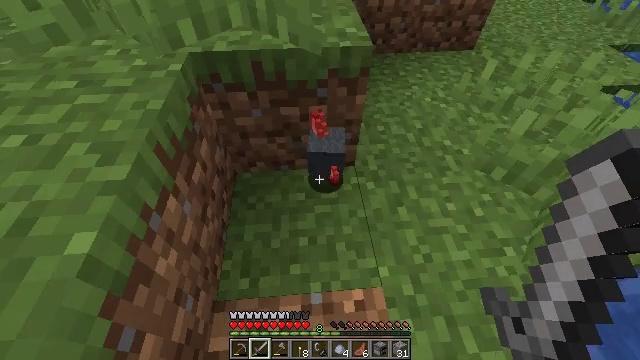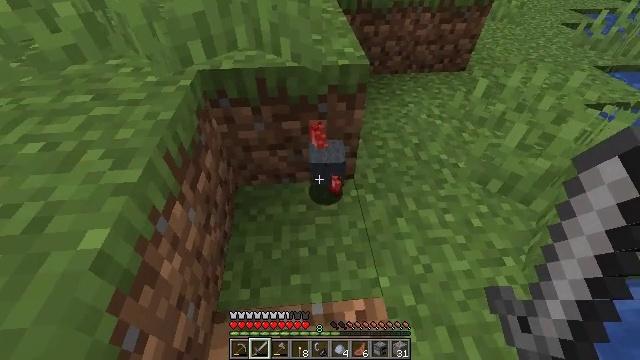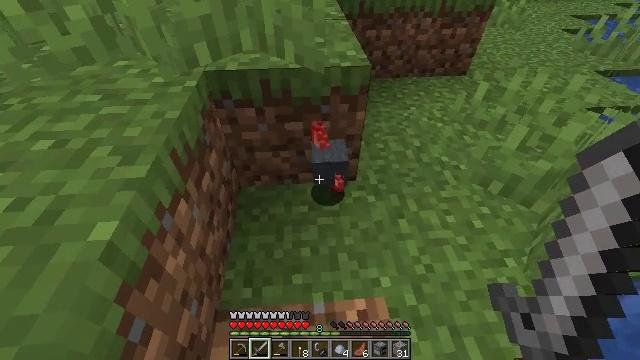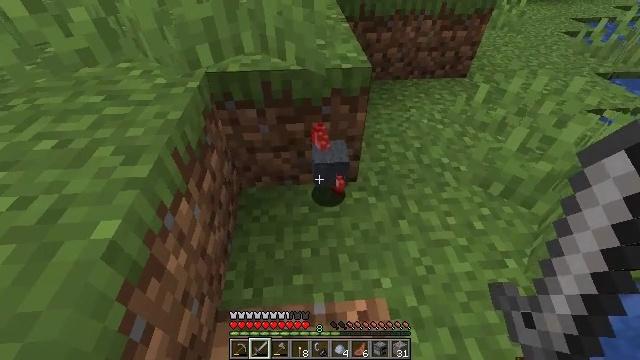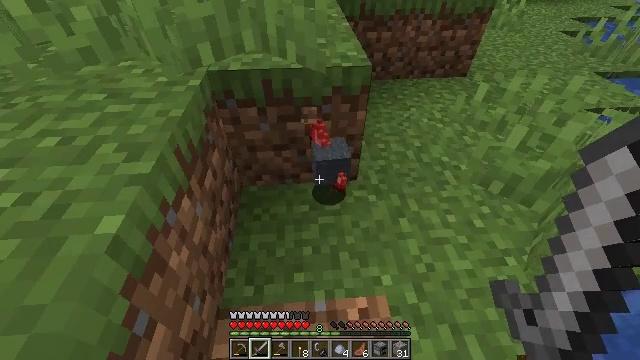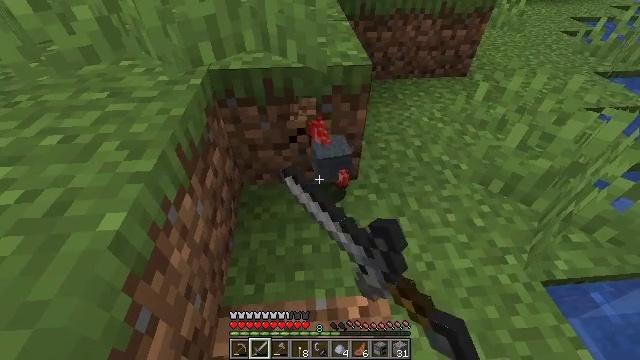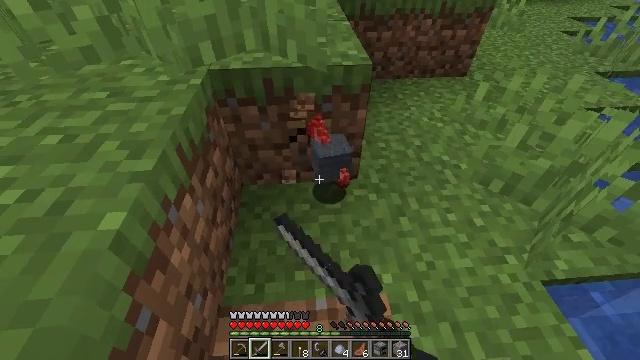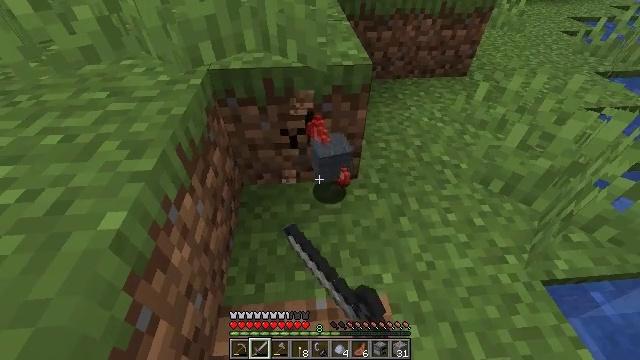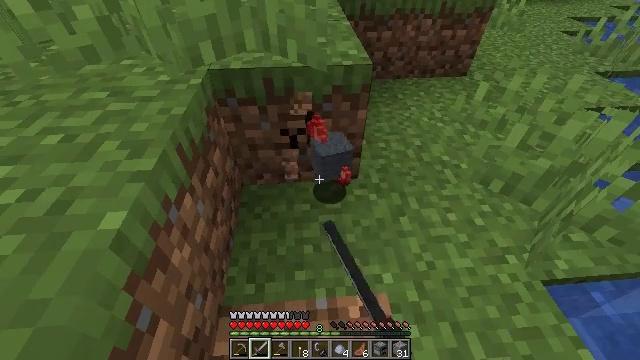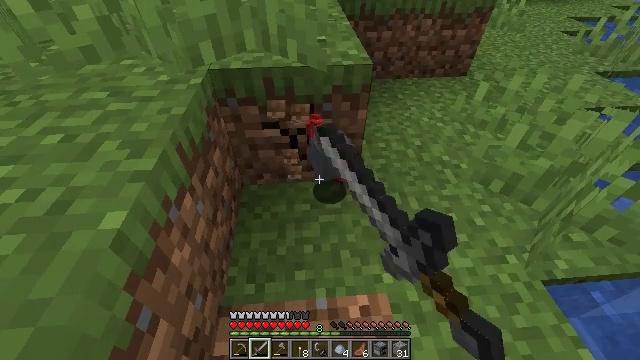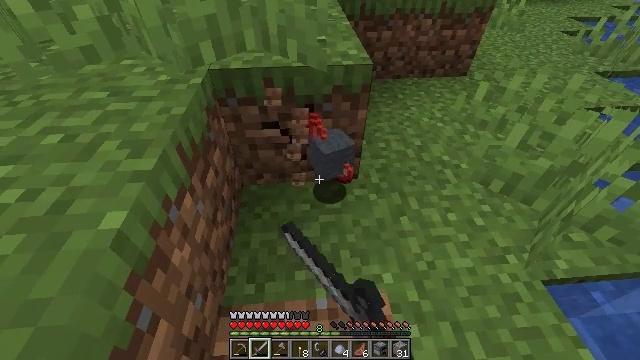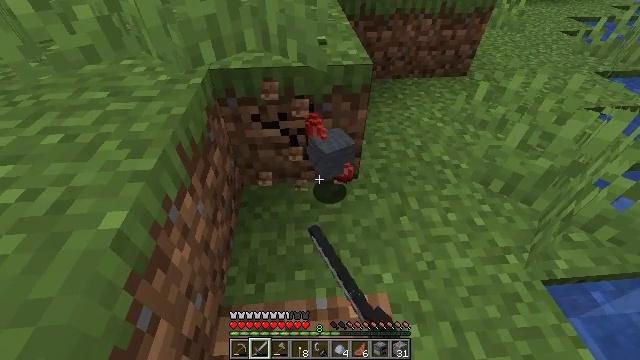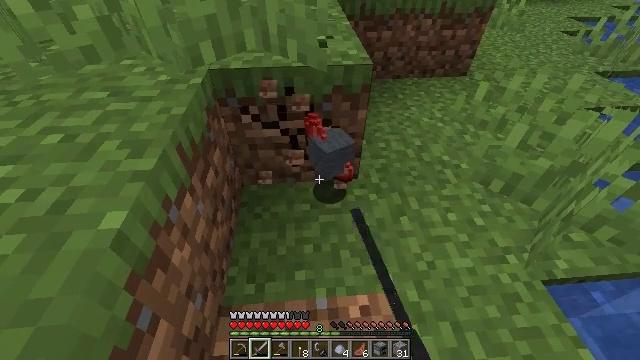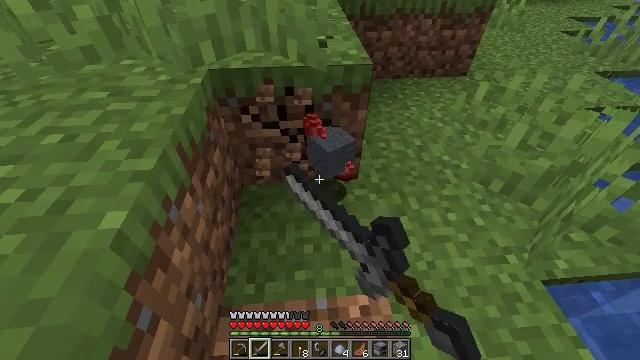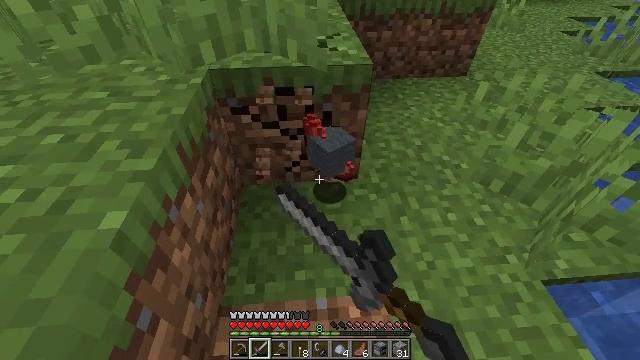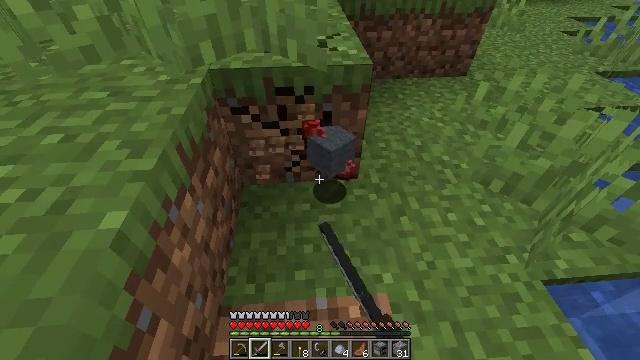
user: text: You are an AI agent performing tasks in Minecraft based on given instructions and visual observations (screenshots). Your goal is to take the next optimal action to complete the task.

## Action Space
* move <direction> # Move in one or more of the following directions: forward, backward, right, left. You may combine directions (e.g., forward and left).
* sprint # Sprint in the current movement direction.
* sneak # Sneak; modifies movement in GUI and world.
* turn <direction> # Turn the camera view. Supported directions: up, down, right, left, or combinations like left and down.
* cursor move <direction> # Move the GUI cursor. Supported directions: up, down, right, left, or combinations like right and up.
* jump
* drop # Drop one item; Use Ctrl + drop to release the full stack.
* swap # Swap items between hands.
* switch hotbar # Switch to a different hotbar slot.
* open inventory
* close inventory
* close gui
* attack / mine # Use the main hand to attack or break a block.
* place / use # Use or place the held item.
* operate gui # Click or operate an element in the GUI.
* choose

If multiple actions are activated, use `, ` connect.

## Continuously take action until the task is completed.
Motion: motion action
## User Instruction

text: Collect the grass block using a shovel.
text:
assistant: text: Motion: turn up
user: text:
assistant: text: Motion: no_op
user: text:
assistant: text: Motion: no_op
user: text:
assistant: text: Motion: attack / mine
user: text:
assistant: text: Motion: attack / mine
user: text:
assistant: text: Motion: attack / mine
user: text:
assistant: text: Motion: attack / mine
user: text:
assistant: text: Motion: attack / mine
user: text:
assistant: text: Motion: attack / mine
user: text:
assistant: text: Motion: attack / mine
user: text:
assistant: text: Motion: attack / mine
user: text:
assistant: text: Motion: attack / mine
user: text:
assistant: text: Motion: attack / mine
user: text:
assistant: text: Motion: attack / mine
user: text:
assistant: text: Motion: attack / mine
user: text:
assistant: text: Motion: attack / mine
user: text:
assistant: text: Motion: attack / mine
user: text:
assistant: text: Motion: attack / mine
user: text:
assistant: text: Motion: attack / mine
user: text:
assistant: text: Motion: attack / mine
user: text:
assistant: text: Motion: turn left and up, attack / mine
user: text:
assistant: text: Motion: turn left and up, attack / mine
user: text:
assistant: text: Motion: turn left and up, attack / mine
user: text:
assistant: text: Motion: turn left and up, attack / mine
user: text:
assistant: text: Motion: turn left, attack / mine
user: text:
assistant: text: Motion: attack / mine